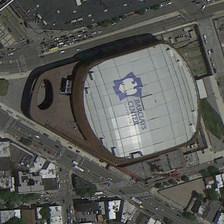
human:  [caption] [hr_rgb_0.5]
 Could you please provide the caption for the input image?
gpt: many buildings and roads are around a large building .

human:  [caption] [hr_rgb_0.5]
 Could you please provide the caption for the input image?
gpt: many buildings and roads are around a large building .

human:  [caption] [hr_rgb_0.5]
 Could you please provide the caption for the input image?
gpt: many buildings and roads are around a large building .

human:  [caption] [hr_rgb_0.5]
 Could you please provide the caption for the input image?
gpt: many buildings and roads are around a large building .

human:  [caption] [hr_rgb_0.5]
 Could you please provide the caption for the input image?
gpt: many buildings and roads are around a large building .